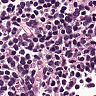
Metastatic tissue present: no